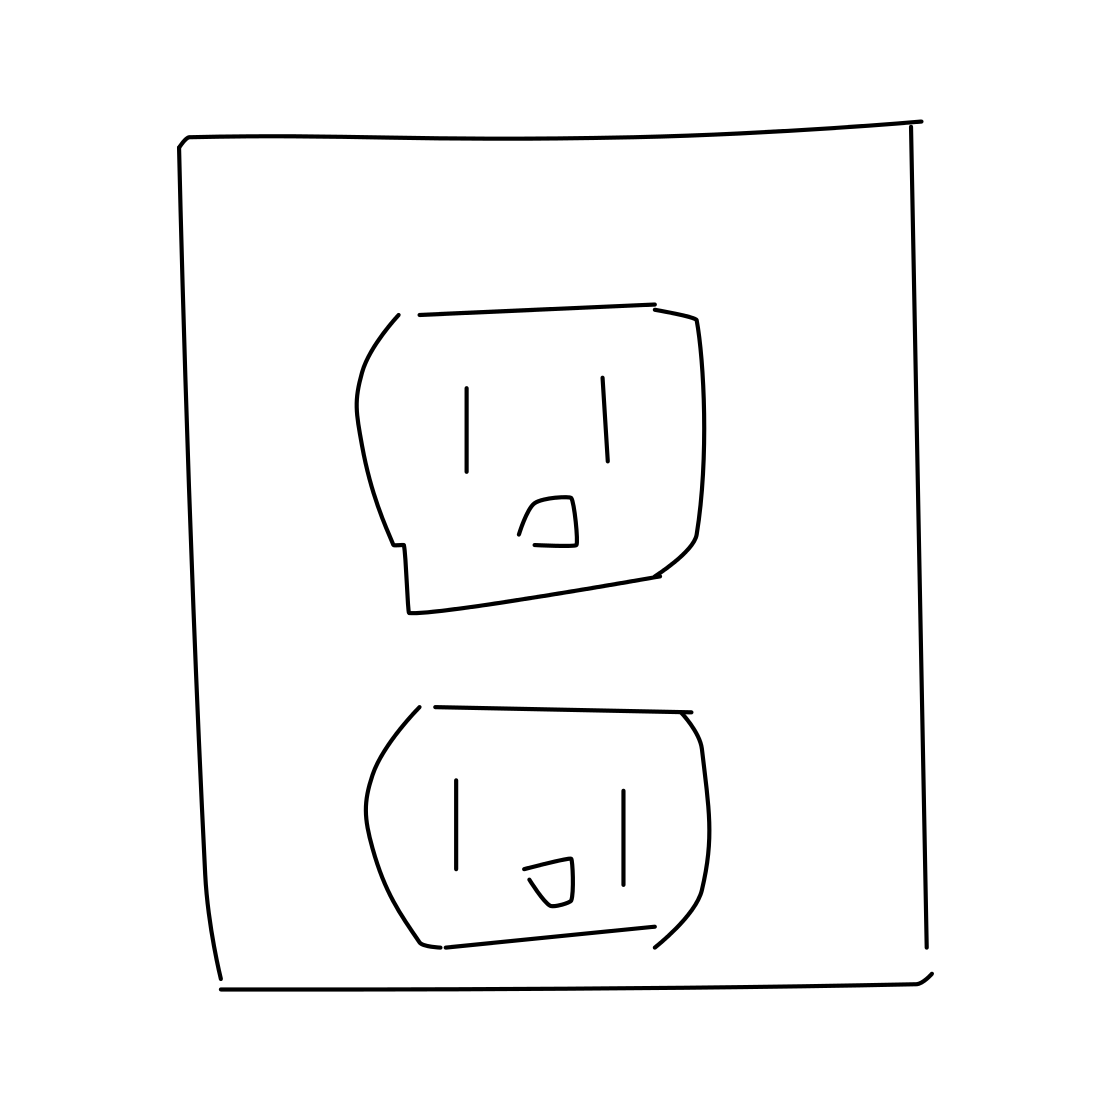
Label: power outlet